Question: I am building a view in my Android application which should scroll both horizontal and vertical. Therefore I have surrounded my view with a horizontal scroll view and inside this horizontal scroll view I have another scroll view (vertical scroll view).
In the top of the scroll view I have a timeline (red in the illustration). When scrolling the vertical scroll view, the timeline should be static. It should stay in top. So this timeline is visible in the top at all times.
In the left of these scroll views, I have five buttons (different colors in the illustration). These buttons should scroll with the vertical scroll view but not the horizontal scroll view, meaning these should be visible in the left side at all times.
The white area in the scroll view will scroll both ways.
I have managed to have the timeline (red in the illustration) stay at top and only scroll with the horizontal scroll view but I cannot figure out where I should put my five buttons to make sure, that these will also stay on top and only scroll with the vertical scroll view.
This is my layout as it is now with the timeline staying at top.
'''
<!-- Horizontal scroll view -->
<HorizontalScrollView android:id="@+id/schedule_concerts_scroll_view"
android:layout_width="wrap_content"
android:layout_height="fill_parent"
android:fadingEdge="none"
android:scrollbars="none"
android:layout_below="@+id/schedule_day_pager_layout">
<!-- Scroll container for horizontal scroll view -->
<RelativeLayout android:layout_width="wrap_content"
android:layout_height="fill_parent"
android:id="@+id/schedule_layout">
<!-- The timeline (red in the illustration) Should only scroll horizontal and stay at top -->
<RelativeLayout android:id="@+id/schedule_timeline"
android:layout_width="wrap_content"
android:layout_height="23dp"
android:layout_marginBottom="0dp"
android:layout_alignParentTop="true" />
<!-- Vertical scroll view -->
<ScrollView android:layout_height="wrap_content"
android:layout_width="wrap_content"
android:fadingEdge="none"
android:scrollbars="none"
android:layout_below="@+id/schedule_timeline">
<!-- Scroll container for vertical scroll view -->
<RelativeLayout android:layout_width="wrap_content"
android:layout_height="wrap_content">
<!-- The content here should be scrolling both ways -->
</RelativeLayout>
</ScrollView>
</RelativeLayout>
</HorizontalScrollView>
'''
This is the illustration, I have been referring to. This should help explain how my layout should end up.

Does anyone know how I can achieve the scroll in both directions with views having a fixed position for both directions?
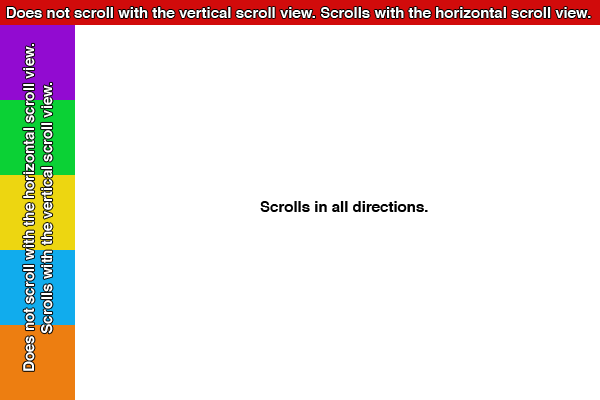
Answer: I found that it was easy to move the buttons on the left side out of both of the scroll views and listen for 'onScrollChanged' and whenever the vertical scroll view was scrolled, then scroll the buttons accordingly. Therefore I put the buttons inside a scroll view and called 'onScroll()' on this scroll view when 'onScrollChanged()' was called.
For a great description on how to extend ScrollView to implement 'onScrollChanged()' see, <URL>.